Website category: auto
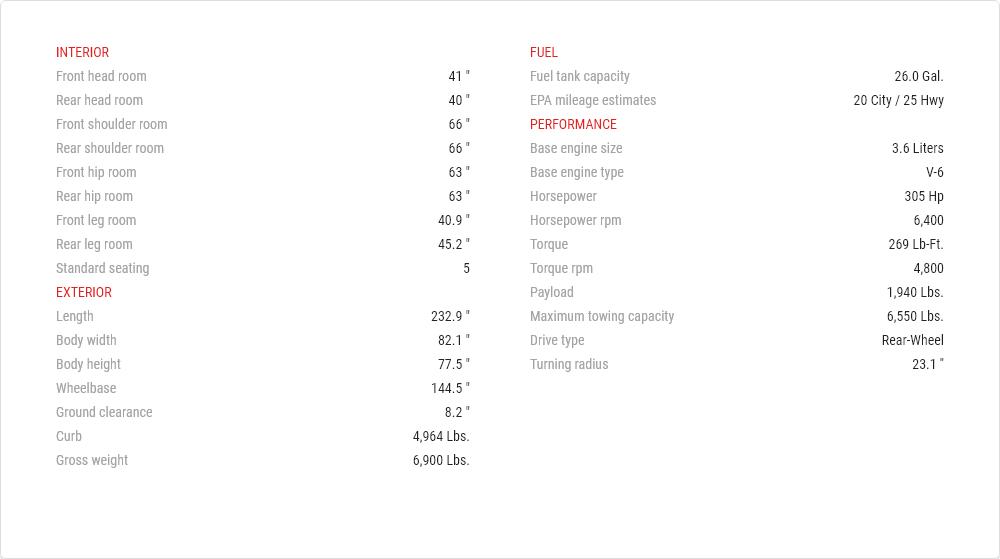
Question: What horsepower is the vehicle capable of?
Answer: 305 hp

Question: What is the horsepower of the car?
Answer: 305 hp

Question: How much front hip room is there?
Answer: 63 "

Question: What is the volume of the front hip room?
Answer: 63 "

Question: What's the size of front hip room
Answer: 63 "

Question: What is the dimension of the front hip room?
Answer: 63 "